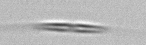
Label: Cylindrotheca